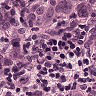
Metastatic tissue present: yes